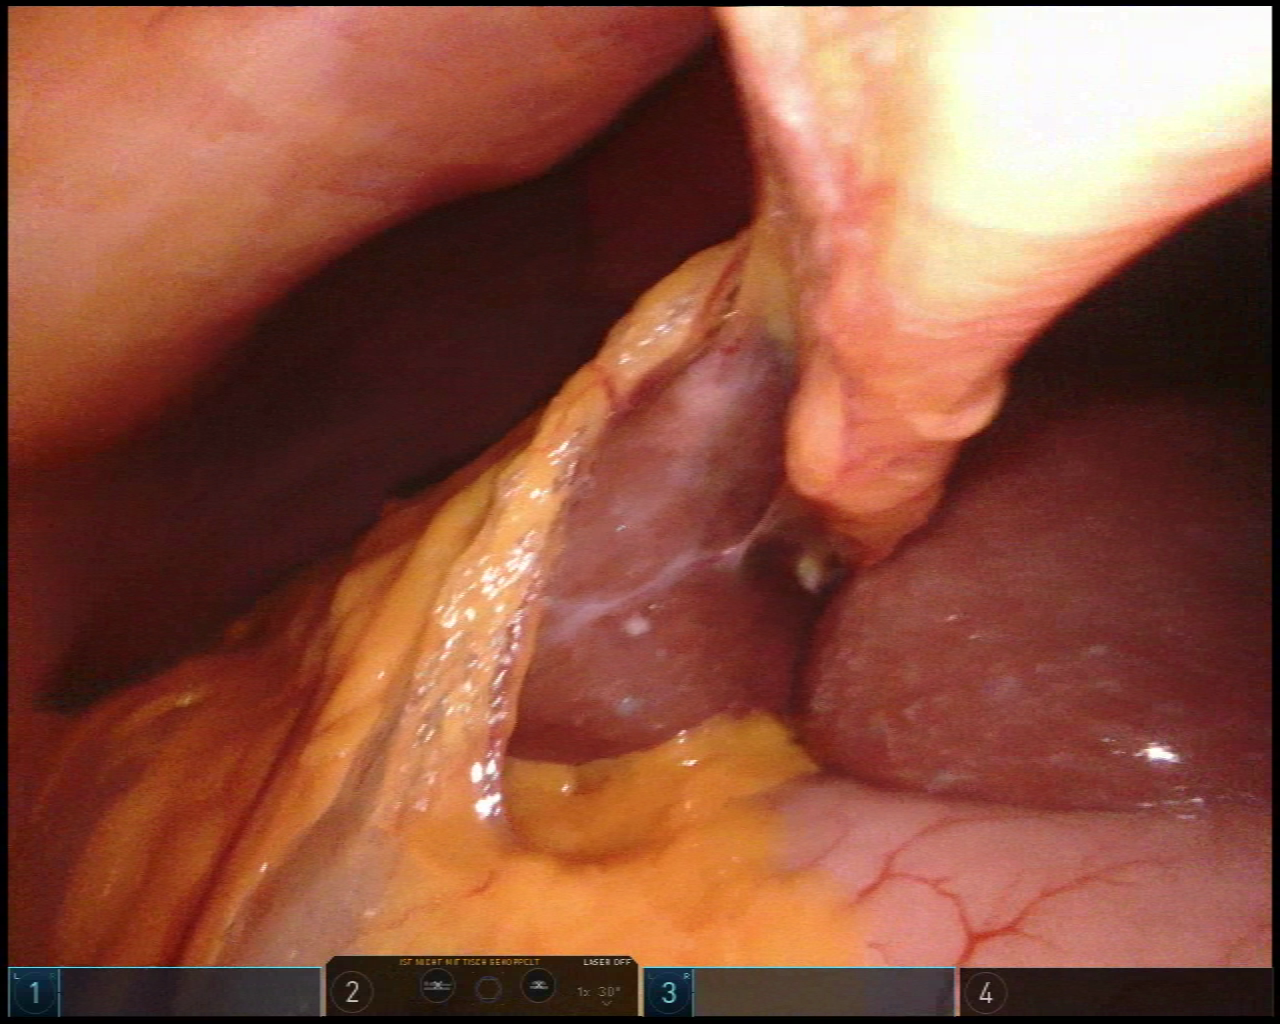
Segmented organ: stomach
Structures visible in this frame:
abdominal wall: yes
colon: no
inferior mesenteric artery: no
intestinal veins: no
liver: yes
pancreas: no
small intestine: no
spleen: no
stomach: yes
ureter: no
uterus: no
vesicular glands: no